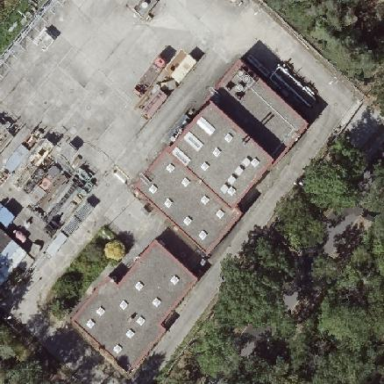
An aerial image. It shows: Service building.